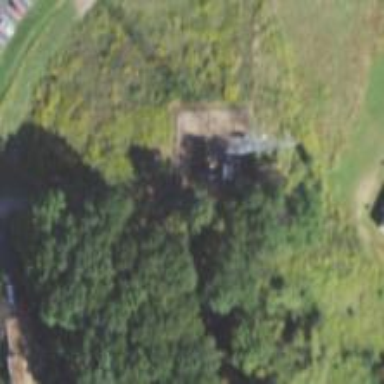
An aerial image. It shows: Mast tower used for communication.